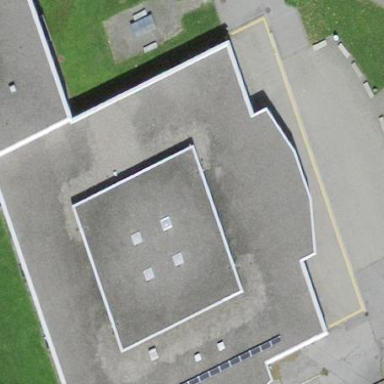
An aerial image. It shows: School building.